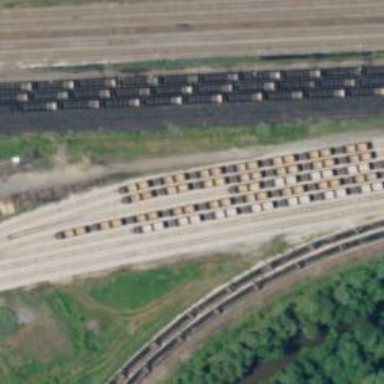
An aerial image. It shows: Railway yard in service.